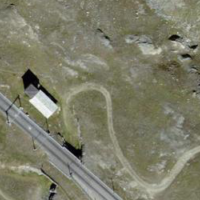
EUNIS habitat code: 48
Species observed at this site:
Pyrrhocorax graculus
Montifringilla nivalis
Erebia tyndarus